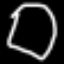
Label: octagon